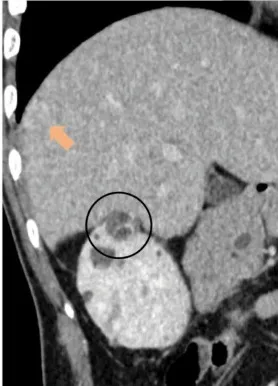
Delayed phase, oblique images). CT images revealed nodules with septal enhancement and cystic degeneration, 1.8 cm (circle) and 1.1 cm (dot circle) in diameter on the right renal upper pole. A nodule with early enhancement and delayed washout of 2.5 cm in diameter (arrow) bordering the liver surface was also detected.
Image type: radiology (ct)